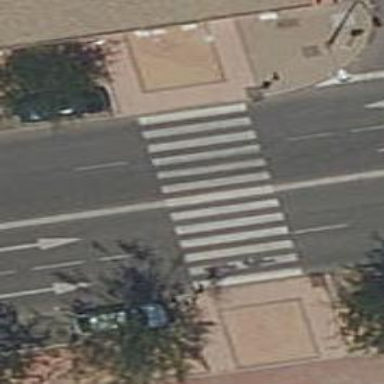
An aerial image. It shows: Marked crossing with traffic calming table.